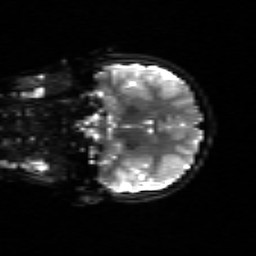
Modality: sbref
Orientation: coronal
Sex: female
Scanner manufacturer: siemens
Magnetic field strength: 3 T
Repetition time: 5 s
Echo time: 0.071 s